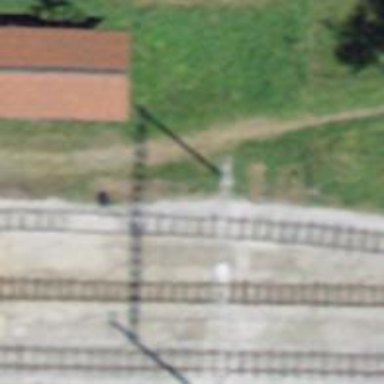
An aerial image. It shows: Narrow-gauge railway siding with 1 track. The track is electrified with contact line.